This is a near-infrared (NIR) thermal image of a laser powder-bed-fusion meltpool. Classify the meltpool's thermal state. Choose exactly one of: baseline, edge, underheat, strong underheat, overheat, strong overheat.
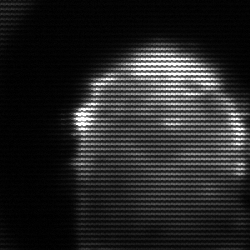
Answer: baseline